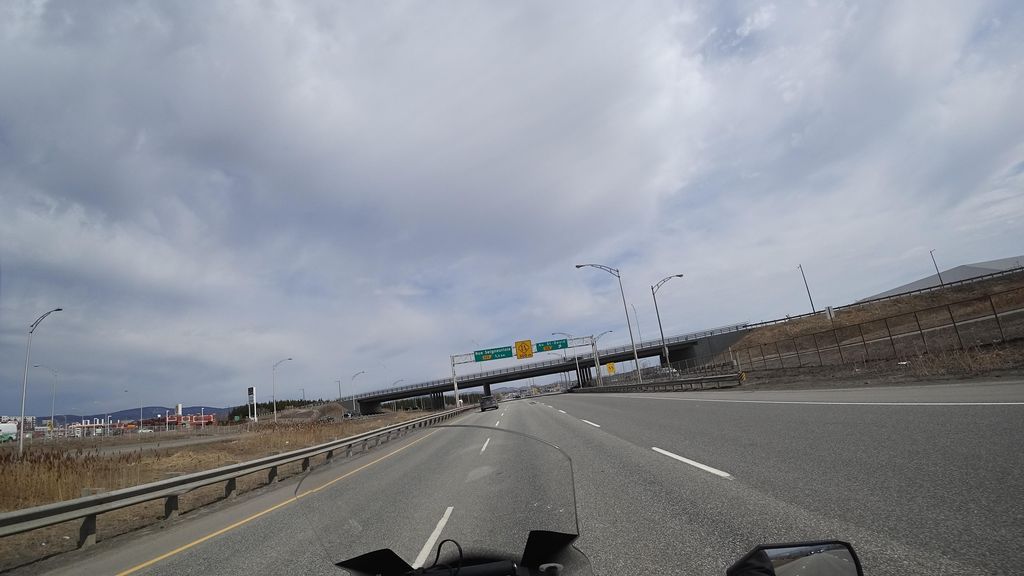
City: quebec_city